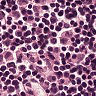
Metastatic tissue present: no